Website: macys
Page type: billing-address
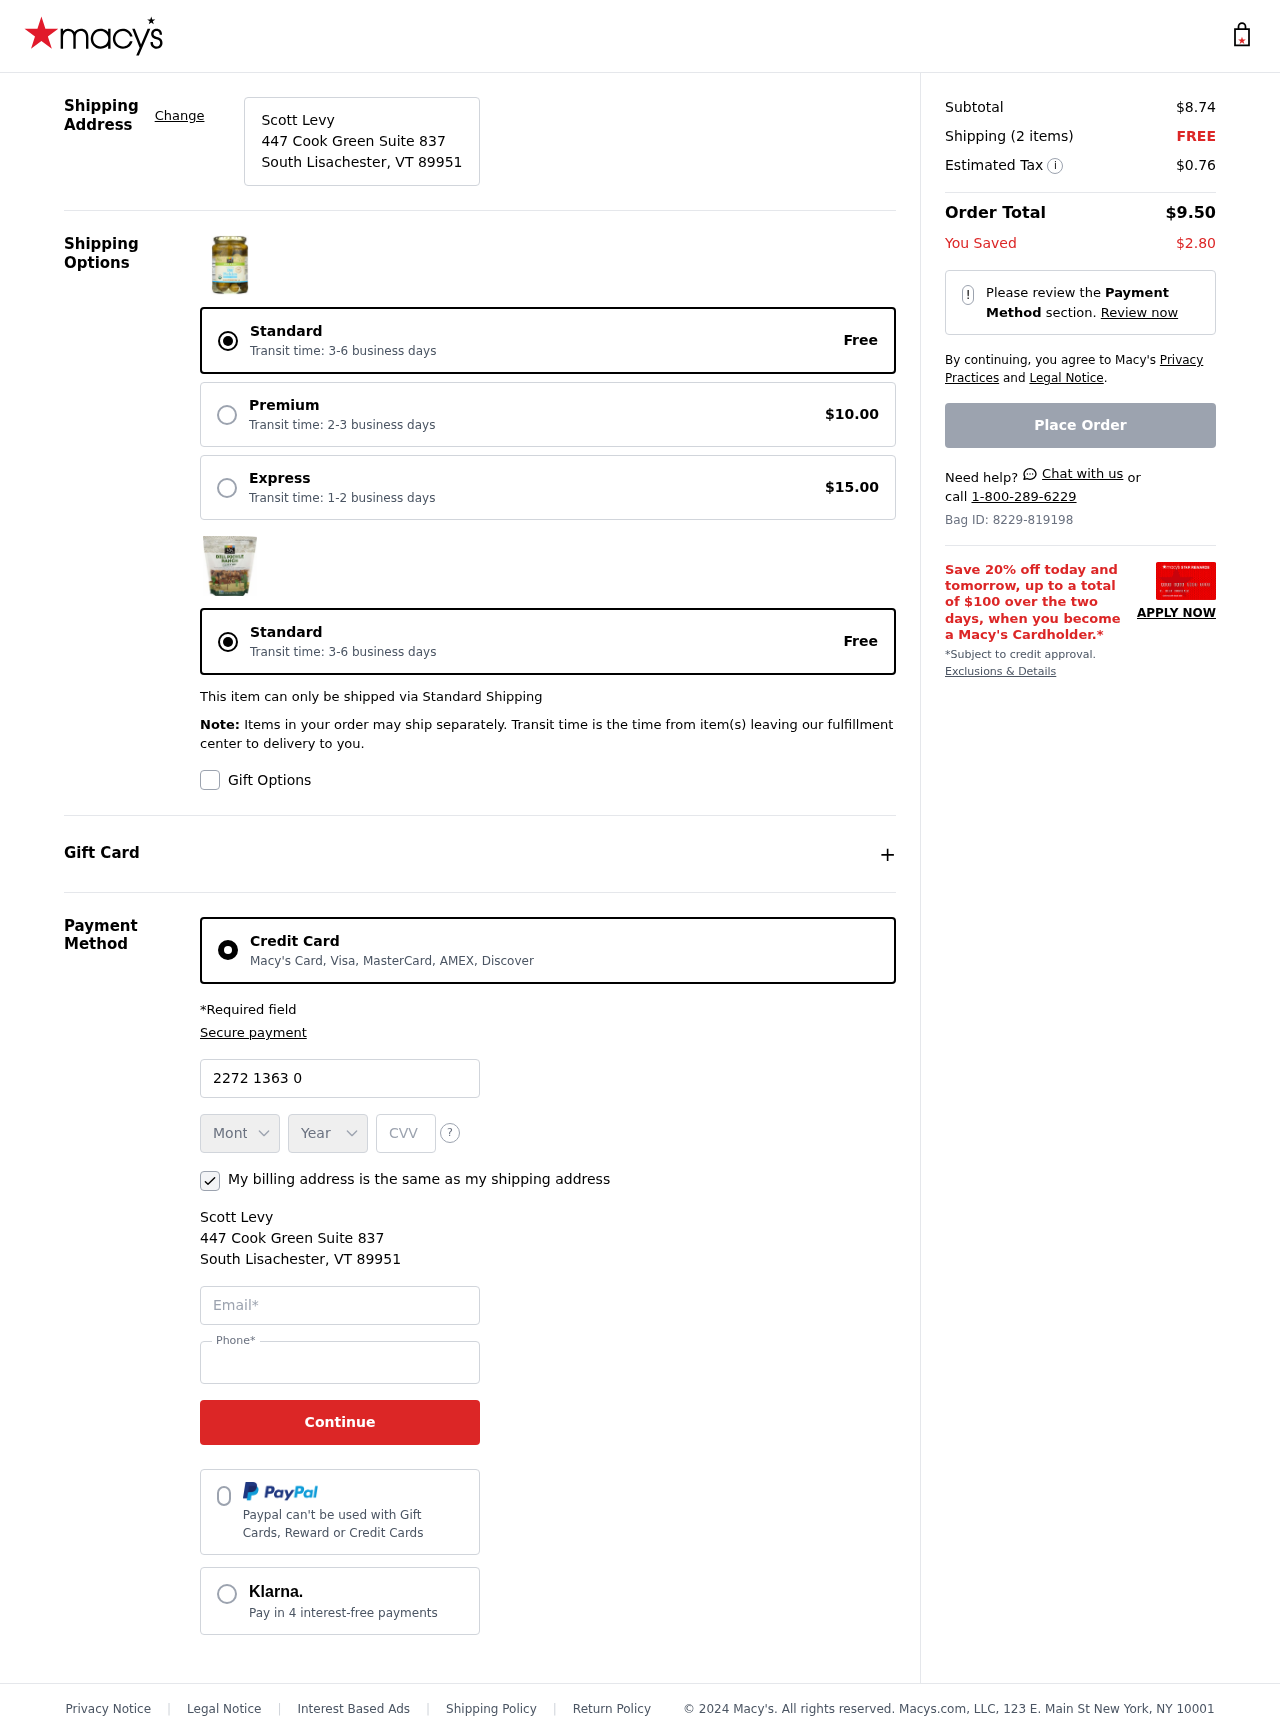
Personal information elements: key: PII_CARD_CVV
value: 270
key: PII_CARD_EXPIRY_MONTH
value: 12
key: PII_CARD_EXPIRY_YEAR
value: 27
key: PII_CARD_NUMBER
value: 2272 1363 0007 8887
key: PII_CITY_STATE_ZIP
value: South Lisachester, VT 89951
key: PII_EMAIL
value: slevy@hotmail.com
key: PII_FULLNAME
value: Scott Levy
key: PII_PHONE
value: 3718001806
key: PII_STREET
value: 447 Cook Green Suite 837
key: PII_FULLNAME2
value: Scott Levy
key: PII_STREET2
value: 447 Cook Green Suite 837
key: PII_CITY_STATE_ZIP2
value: South Lisachester, VT 89951
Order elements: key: ORDER_SUBTOTAL
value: $8.74
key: ORDER_NUM_ITEMS
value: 2
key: ORDER_SHIPPING_COST
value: FREE
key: ORDER_TAX
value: $0.76
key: ORDER_TOTAL
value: $9.50
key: ORDER_SAVINGS
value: $2.80
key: ORDER_ID
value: Bag ID: 8229-819198